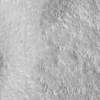
Label: not_dusty